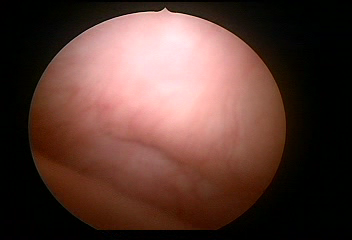
Modality: WLC
Class: Normal mucosa
Bladder cancer association: No